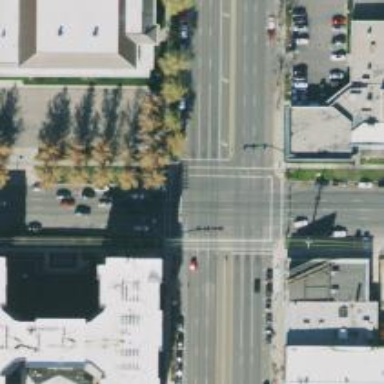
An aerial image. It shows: Crossing on the road with line markings.